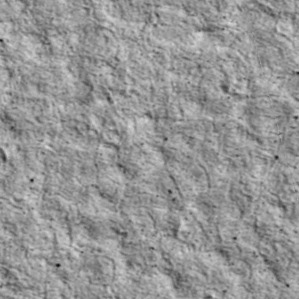
Label: non_frost